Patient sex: M
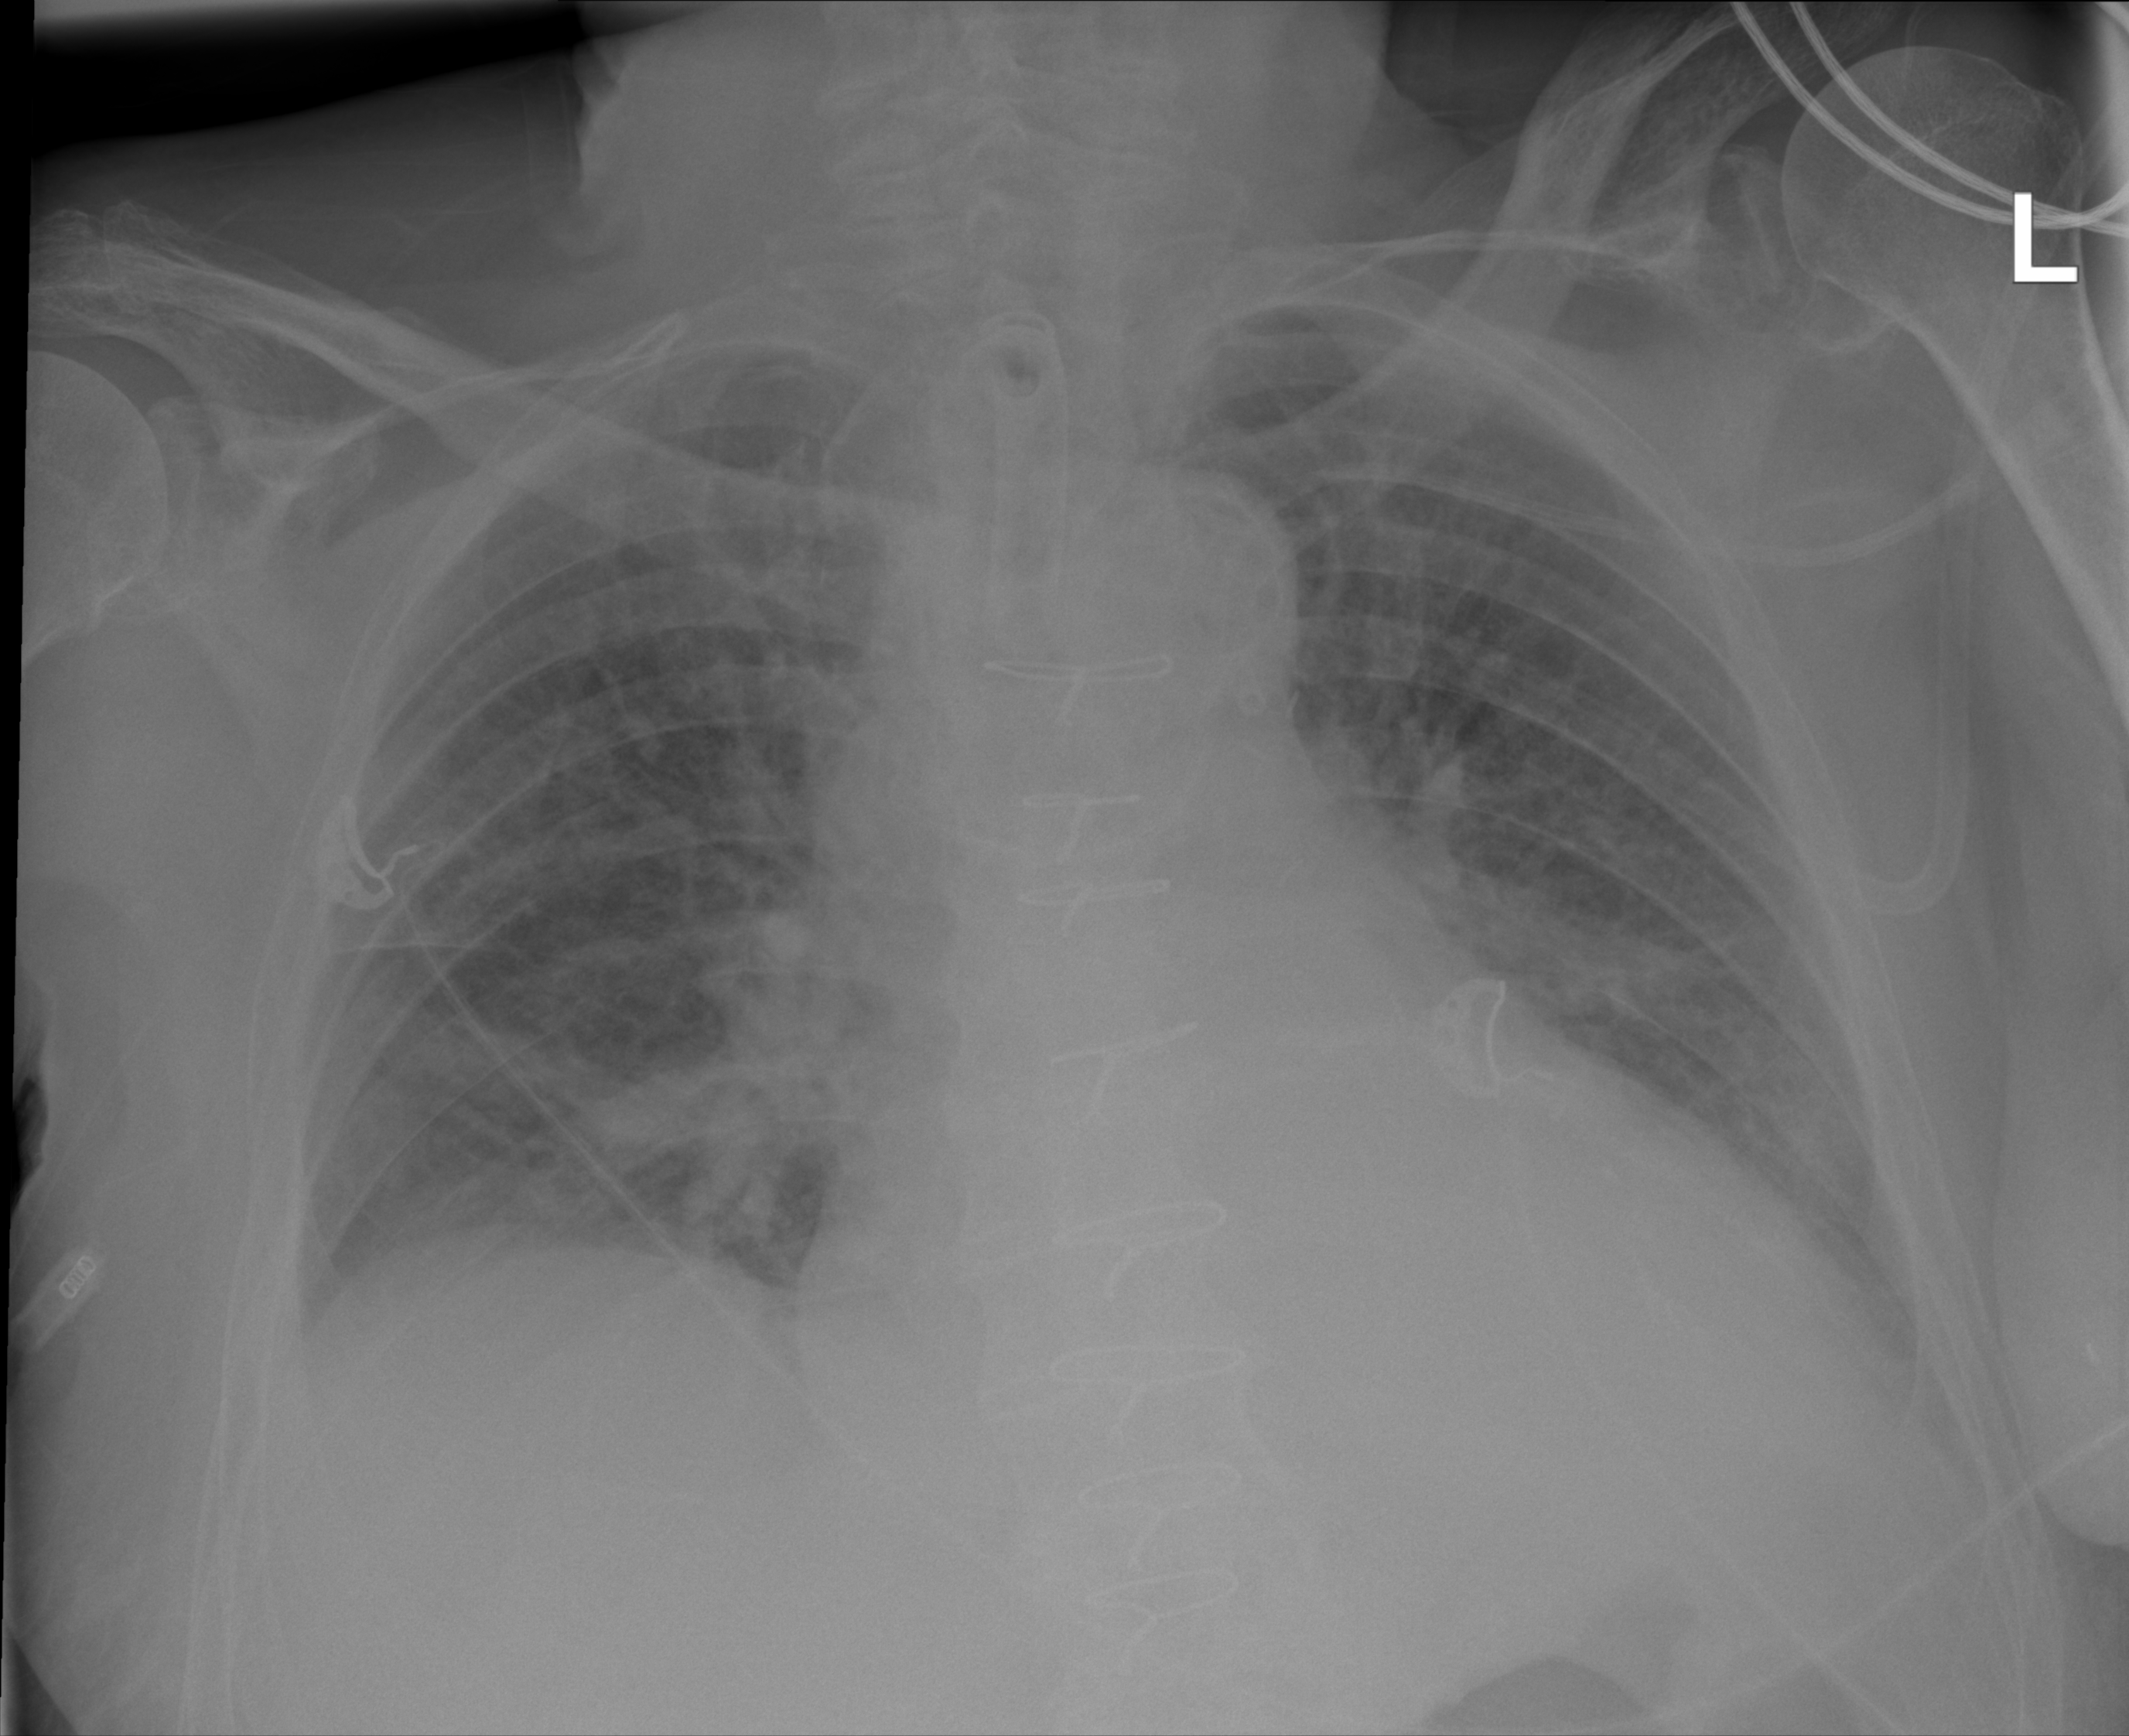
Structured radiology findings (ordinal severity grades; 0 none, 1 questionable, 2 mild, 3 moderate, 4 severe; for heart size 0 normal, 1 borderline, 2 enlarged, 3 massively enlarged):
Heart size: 2
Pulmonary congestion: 2
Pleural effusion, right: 1
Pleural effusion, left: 2
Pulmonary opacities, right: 2
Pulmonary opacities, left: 2
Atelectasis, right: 2
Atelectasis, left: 2